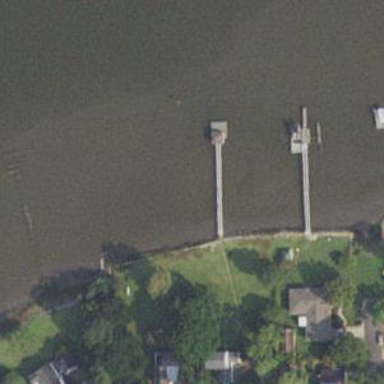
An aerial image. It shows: Man-made pier.